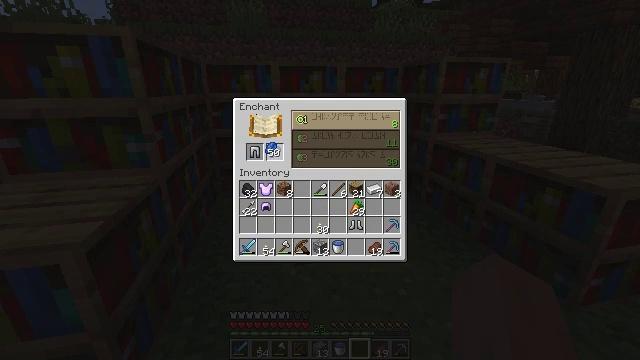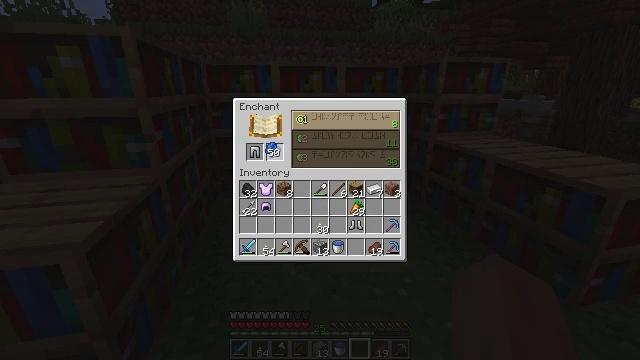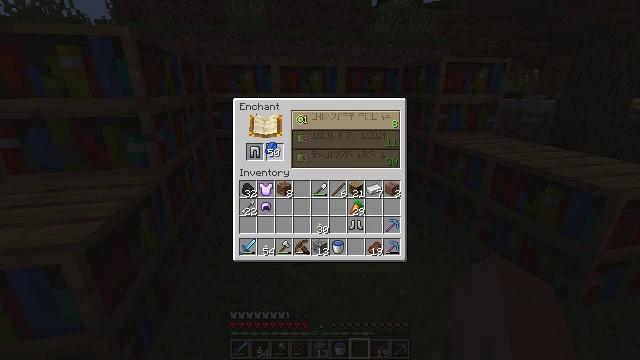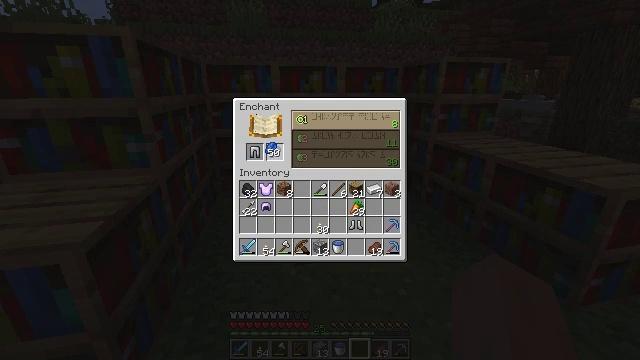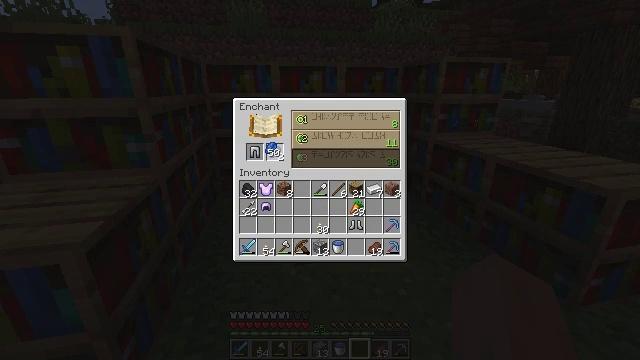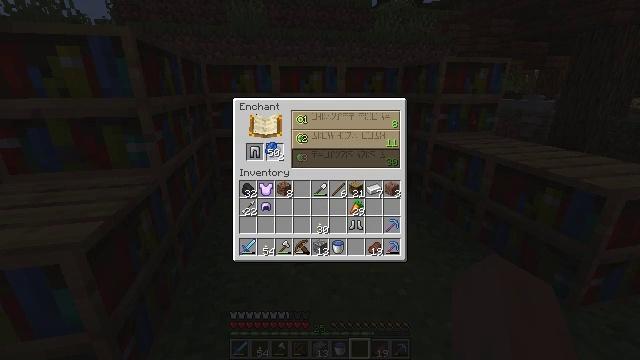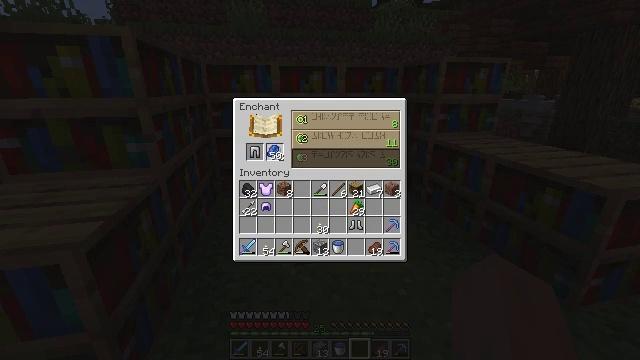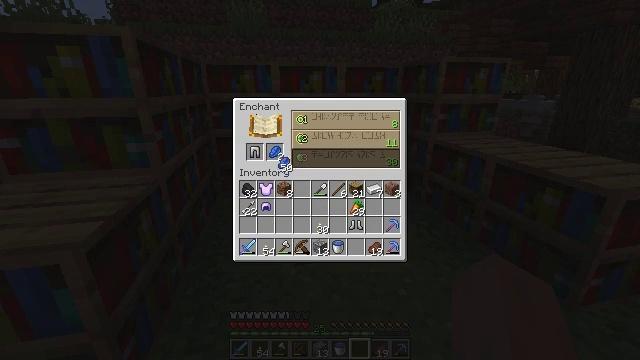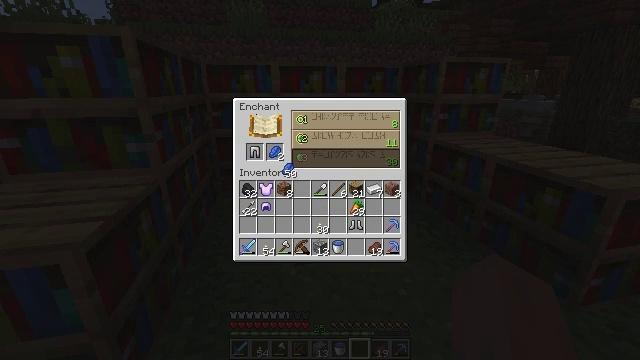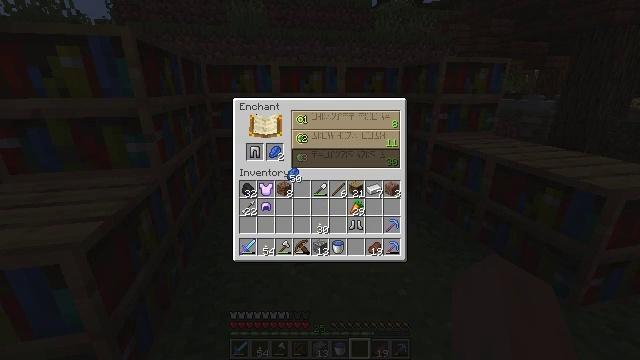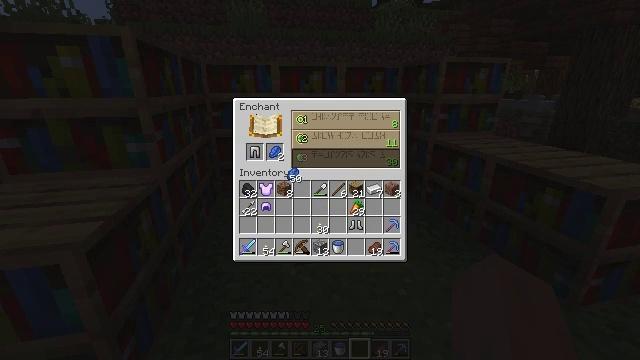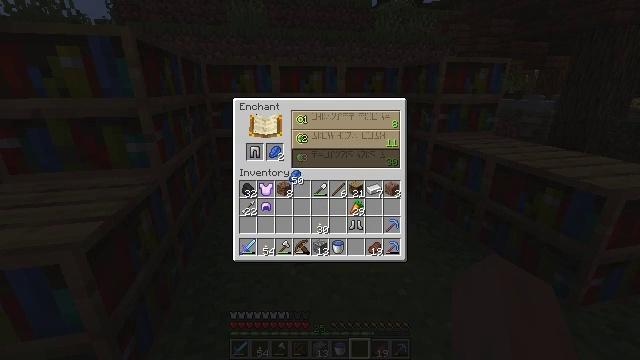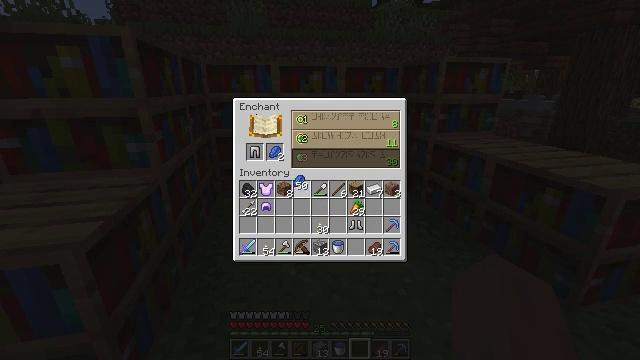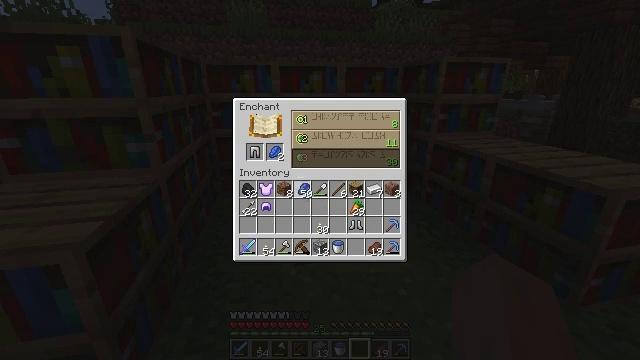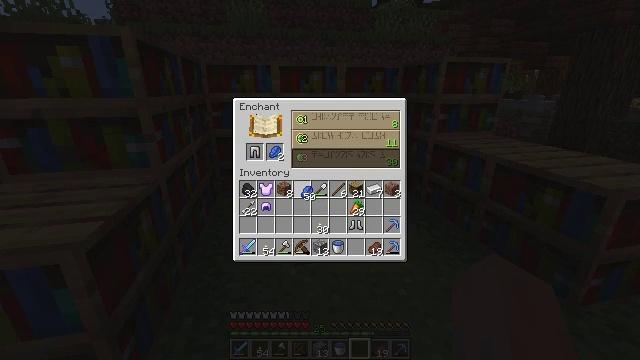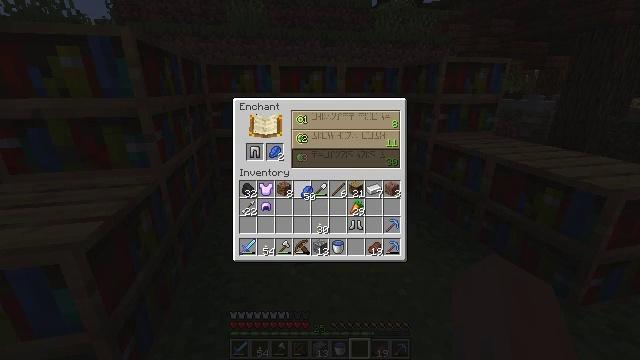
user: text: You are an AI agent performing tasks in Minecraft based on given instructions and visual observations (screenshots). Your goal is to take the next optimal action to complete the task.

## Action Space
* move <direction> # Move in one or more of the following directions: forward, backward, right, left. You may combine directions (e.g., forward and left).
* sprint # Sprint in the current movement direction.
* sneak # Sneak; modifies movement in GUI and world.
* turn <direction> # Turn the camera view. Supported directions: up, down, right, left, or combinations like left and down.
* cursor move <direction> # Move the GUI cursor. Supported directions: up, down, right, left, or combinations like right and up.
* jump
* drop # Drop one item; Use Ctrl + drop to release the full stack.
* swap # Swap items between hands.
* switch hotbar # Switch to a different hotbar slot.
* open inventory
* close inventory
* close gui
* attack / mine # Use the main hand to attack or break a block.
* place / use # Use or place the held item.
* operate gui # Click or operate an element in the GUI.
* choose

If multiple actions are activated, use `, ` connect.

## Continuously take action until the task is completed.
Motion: motion action
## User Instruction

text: Remove iron leggings from the inventory.
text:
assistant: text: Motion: no_op
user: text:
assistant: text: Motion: no_op
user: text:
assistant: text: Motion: no_op
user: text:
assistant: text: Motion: no_op
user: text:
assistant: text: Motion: no_op
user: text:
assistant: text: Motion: no_op
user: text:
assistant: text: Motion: cursor move right and down
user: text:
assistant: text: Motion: no_op
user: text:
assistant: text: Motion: no_op
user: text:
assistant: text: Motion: no_op
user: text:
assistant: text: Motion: no_op
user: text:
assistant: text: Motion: no_op
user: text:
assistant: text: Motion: cursor move down
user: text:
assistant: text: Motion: no_op
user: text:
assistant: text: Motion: no_op
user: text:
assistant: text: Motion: no_op
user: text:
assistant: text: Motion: operate gui
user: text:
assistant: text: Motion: operate gui
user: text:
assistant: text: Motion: operate gui
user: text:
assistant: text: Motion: no_op
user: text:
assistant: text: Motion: no_op
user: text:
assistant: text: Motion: cursor move up
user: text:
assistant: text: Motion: cursor move up
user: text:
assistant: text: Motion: cursor move up
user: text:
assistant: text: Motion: no_op
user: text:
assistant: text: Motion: no_op
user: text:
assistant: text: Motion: no_op
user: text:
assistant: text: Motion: no_op
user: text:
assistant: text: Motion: no_op
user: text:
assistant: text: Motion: no_op